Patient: sex M, age 43
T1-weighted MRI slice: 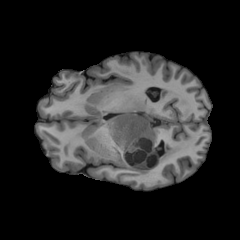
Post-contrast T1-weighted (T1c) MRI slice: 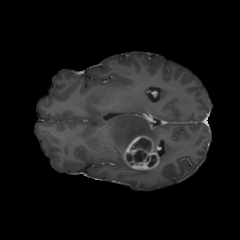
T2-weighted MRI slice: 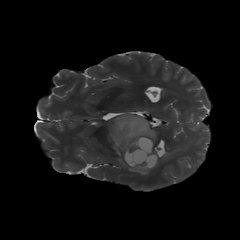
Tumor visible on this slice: yes
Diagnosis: Glioblastoma, IDH-wildtype
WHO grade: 4